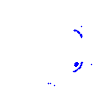
Particle: electron